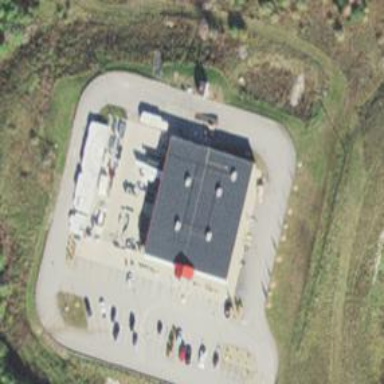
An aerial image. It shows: Country store building.